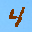
Label: 4